Interaction volume radius: 5 \u00c5
Interaction volume height: 10 \u00c5
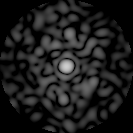
Disorder parameter: 0.9124